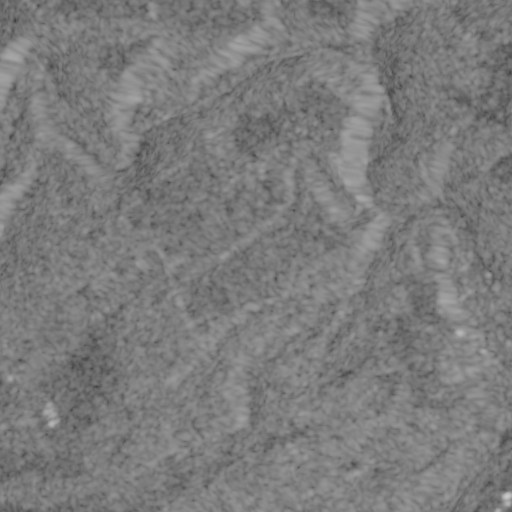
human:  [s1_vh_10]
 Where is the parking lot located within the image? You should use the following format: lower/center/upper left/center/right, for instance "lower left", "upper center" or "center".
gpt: The parking lot is located in the lower right of the image.
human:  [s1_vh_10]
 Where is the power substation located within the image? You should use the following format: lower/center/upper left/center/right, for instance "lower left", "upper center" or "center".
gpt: The power substation is located in the lower right of the image.
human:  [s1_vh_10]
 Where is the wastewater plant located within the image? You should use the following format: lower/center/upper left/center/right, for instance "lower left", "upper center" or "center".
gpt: The wastewater plant is located in the center right of the image.
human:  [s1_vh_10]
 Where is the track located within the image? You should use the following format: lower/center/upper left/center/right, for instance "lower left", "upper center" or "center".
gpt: There is no track in the image.

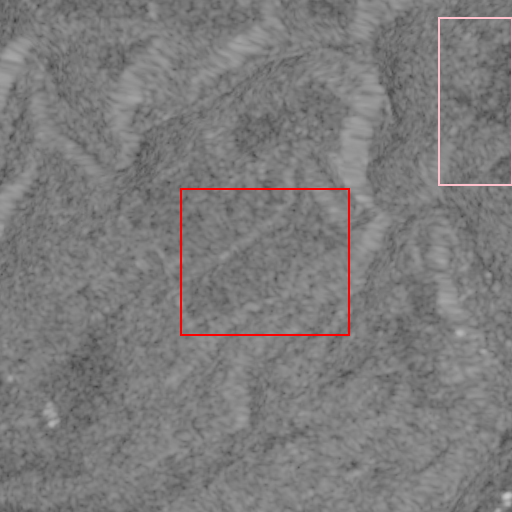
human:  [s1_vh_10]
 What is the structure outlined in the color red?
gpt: The structure outlined in red is a crop field.
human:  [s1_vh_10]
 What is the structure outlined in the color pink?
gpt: The structure outlined in pink is a park.
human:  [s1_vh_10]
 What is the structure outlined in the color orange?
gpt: There is no orange outline.